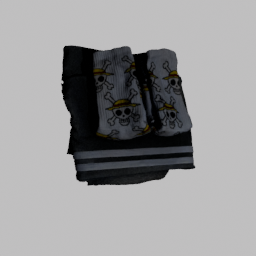
Label: people